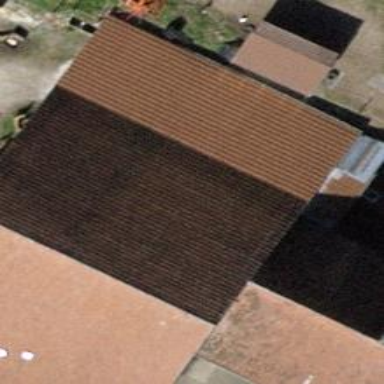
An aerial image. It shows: Farm building with gabled roof.